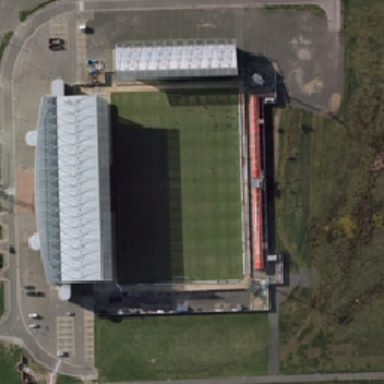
Many green plants and parking are around the stadium .